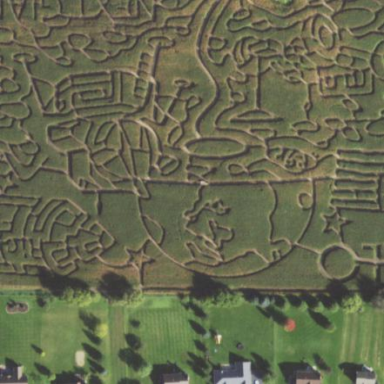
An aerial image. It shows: Corn maze located in farmland.